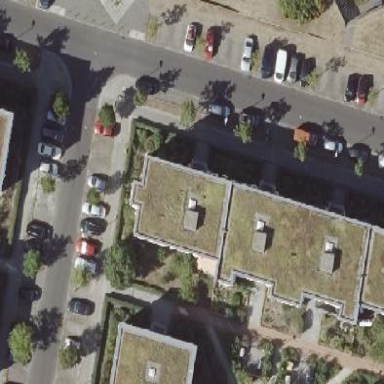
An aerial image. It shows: Flat-roofed apartment building.